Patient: sex M, age 48
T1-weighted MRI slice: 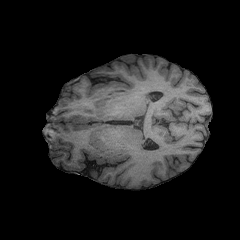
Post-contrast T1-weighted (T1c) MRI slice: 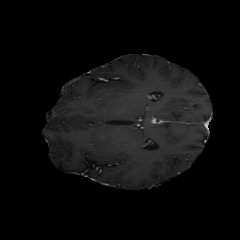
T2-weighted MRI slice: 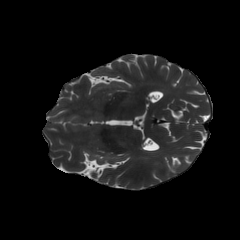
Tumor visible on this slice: no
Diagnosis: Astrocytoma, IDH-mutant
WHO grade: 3